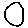
Label: circle